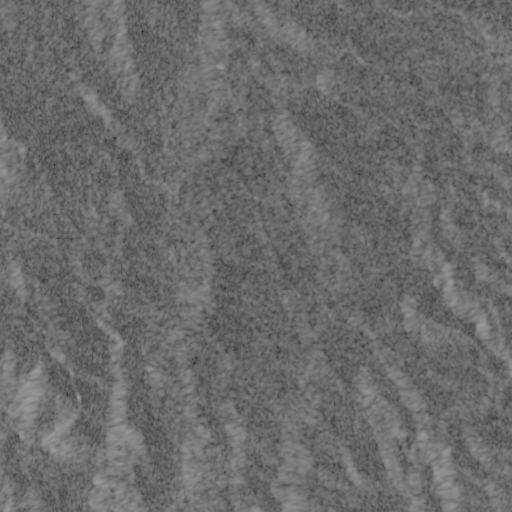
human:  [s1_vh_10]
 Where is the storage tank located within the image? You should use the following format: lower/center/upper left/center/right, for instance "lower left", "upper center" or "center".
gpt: The storage tank is located in the upper center of the image.
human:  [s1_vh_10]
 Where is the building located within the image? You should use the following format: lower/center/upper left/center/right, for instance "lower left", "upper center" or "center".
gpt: The building is located in the upper center of the image.
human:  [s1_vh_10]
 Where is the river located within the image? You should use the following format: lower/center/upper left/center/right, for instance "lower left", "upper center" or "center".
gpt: The river is located in the lower of the image.
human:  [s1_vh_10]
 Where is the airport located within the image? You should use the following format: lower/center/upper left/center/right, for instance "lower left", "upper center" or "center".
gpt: There is no airport in the image.

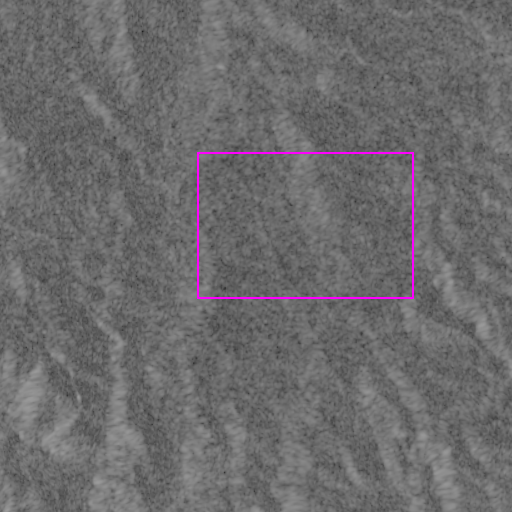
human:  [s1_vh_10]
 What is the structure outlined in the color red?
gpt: There is no red outline.
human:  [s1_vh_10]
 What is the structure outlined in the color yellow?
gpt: There is no structure outlined in yellow.